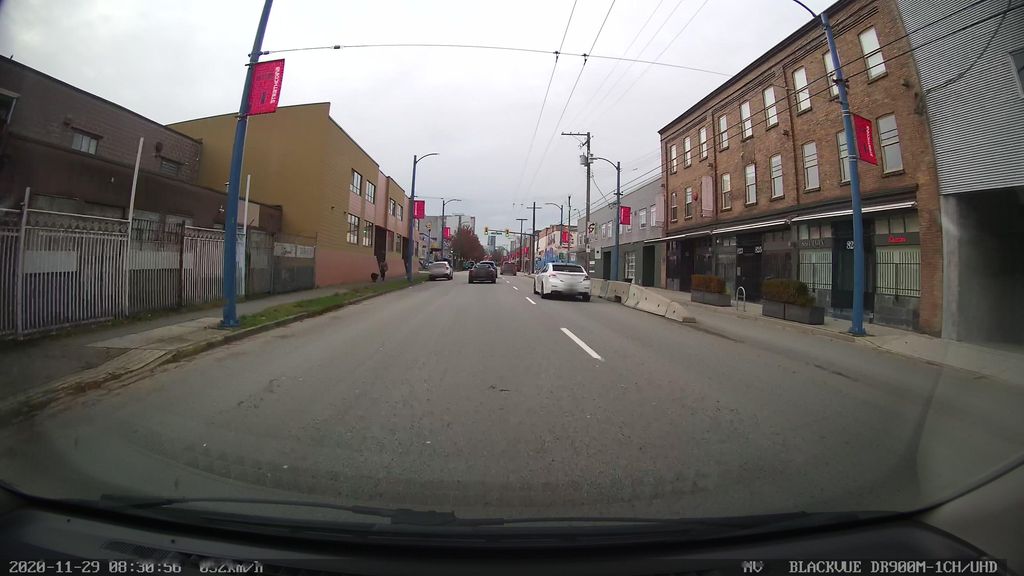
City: vancouver